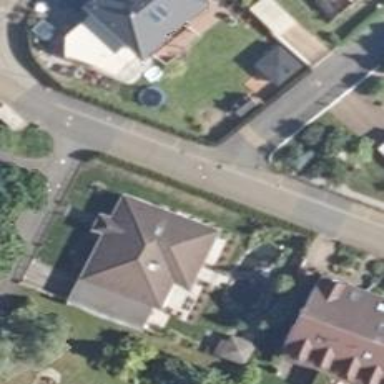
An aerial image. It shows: Living street.